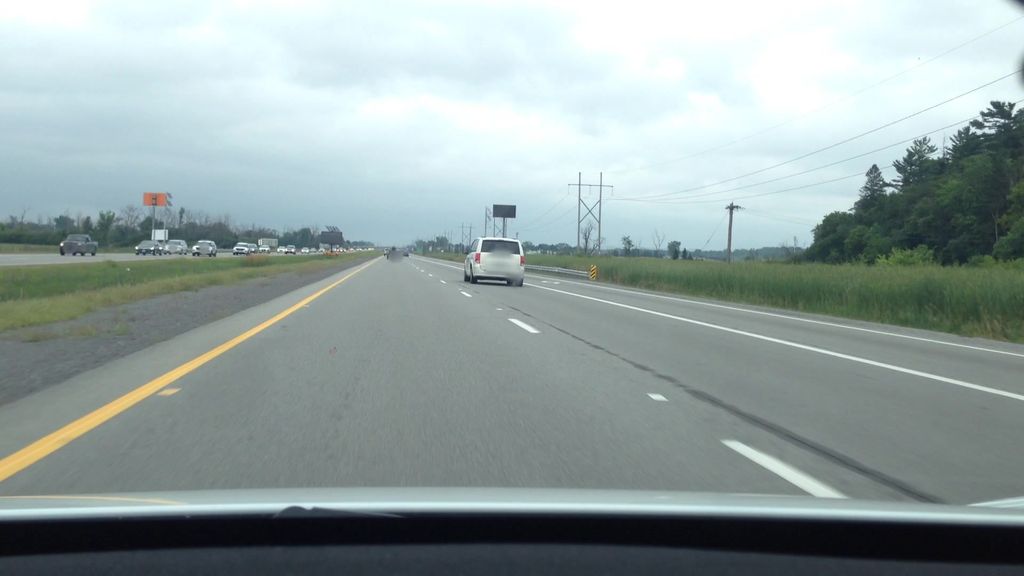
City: ottawa-gatineau